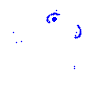
Particle: electron